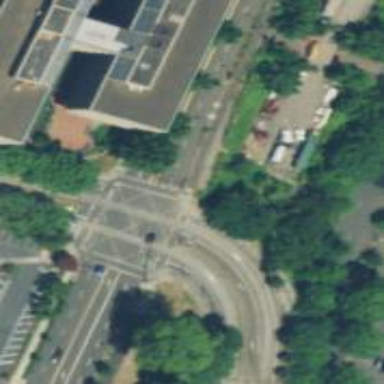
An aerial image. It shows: Tram crossing on the railway.